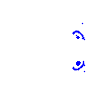
Particle: electron